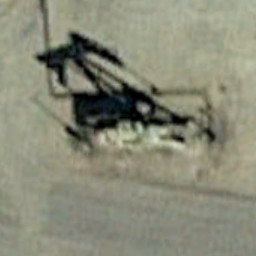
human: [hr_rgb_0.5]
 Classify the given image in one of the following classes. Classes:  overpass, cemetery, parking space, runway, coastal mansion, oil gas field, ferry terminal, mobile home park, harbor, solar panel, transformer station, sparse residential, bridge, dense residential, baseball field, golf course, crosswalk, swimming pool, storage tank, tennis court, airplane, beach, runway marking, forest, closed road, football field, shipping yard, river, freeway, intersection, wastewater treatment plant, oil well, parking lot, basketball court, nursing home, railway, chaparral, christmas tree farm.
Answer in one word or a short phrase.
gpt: oil well